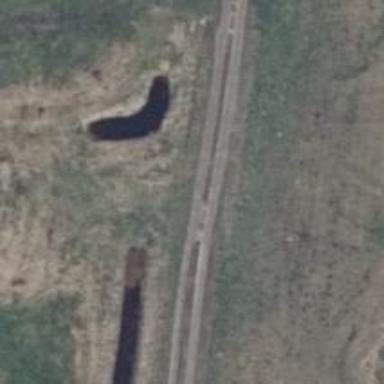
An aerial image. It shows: Track with grade3 tracktype. The surface is concrete in the lanes.